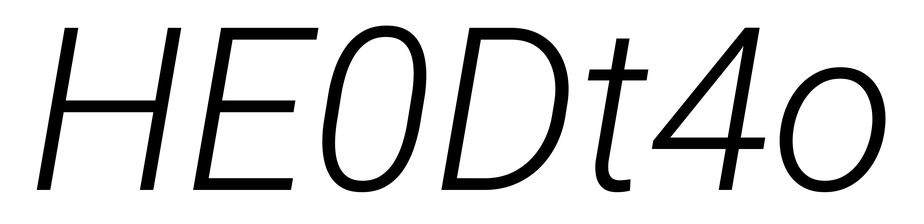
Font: Roboto-Italic_Light_Italic